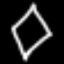
Label: diamond